Field crop: maize
Growth stage: 2
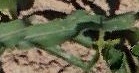
Species: maize